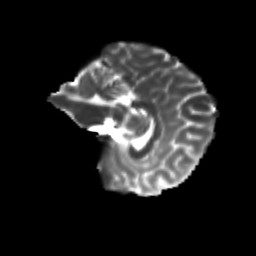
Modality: T2w
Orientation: sagittal
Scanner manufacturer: siemens
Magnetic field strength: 3 T
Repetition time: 9.2 s
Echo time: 0.084 s